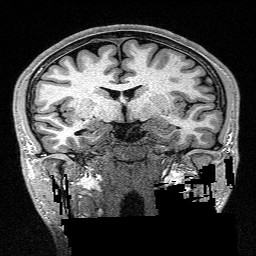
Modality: T1w
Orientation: sagittal
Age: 31
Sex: male